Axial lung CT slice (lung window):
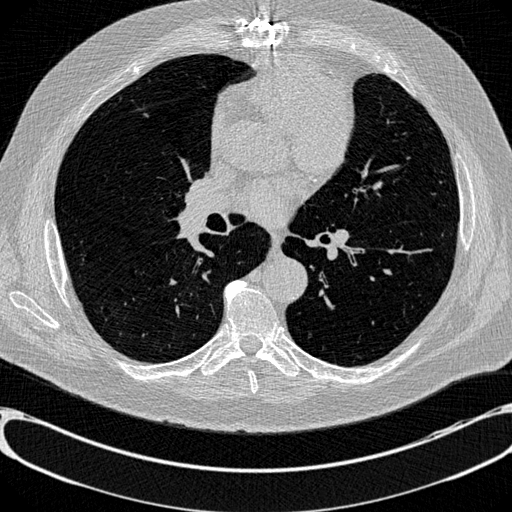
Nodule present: no